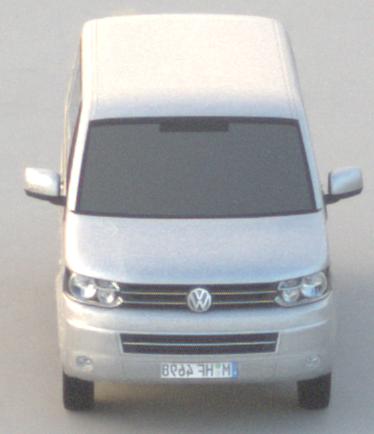
Make: VW Commercial Vehicles (Nutzfahrzeuge)
Model: T5 Multivan 2.0
Detailed model: T5 Multivan
Model produced from: 2009/09
Model produced until: 2013/06
Doors: 4
Color: white
Road condition: dry road
Daytime: sunrise or sunset
Contrast: medium contrast